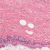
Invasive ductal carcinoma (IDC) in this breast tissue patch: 0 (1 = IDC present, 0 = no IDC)